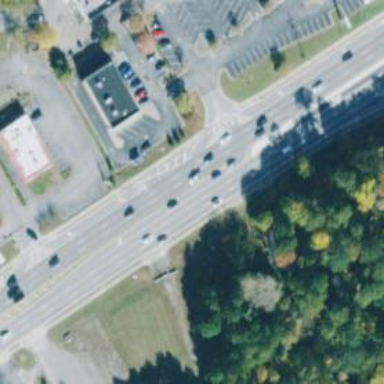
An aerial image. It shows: Trunk link highway.